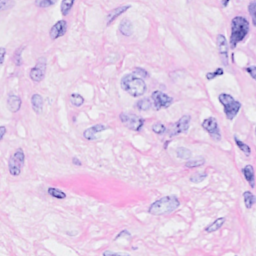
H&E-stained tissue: Breast